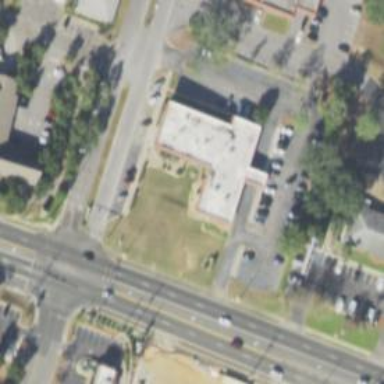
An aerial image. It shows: Commercial building.